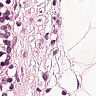
Metastatic tissue present: no